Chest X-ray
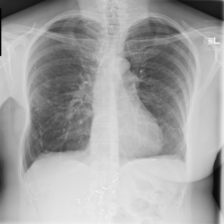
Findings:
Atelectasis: negative
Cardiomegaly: negative
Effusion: negative
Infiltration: negative
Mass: negative
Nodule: negative
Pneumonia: negative
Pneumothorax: negative
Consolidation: negative
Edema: negative
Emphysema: negative
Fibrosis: negative
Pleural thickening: negative
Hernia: negative